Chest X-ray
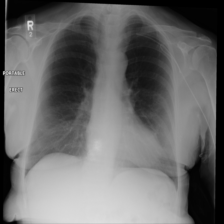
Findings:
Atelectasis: negative
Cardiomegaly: negative
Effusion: negative
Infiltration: negative
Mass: negative
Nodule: negative
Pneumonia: negative
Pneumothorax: negative
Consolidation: negative
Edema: negative
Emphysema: negative
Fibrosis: negative
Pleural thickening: negative
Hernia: negative